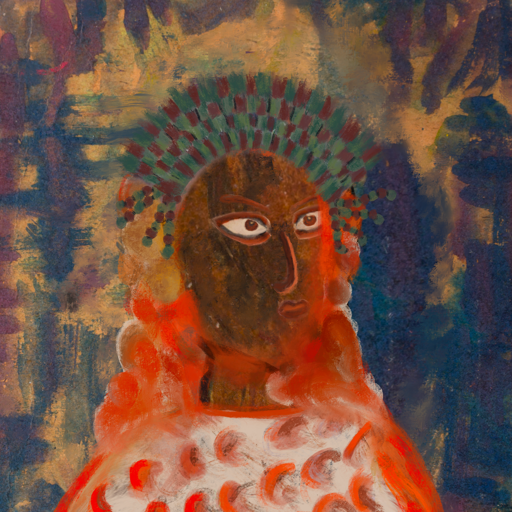
Background: InTheSun, Head And Neck Side: Mosgoul, Face Side: Roy_Bahadur, Bust: Rupkatha, Hair Side: Rupkatha, Head Accessory: After_Raid_Crown, Second Necklace: Blank, Necklace: Blank, Baby: Blank